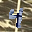
Label: 4